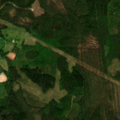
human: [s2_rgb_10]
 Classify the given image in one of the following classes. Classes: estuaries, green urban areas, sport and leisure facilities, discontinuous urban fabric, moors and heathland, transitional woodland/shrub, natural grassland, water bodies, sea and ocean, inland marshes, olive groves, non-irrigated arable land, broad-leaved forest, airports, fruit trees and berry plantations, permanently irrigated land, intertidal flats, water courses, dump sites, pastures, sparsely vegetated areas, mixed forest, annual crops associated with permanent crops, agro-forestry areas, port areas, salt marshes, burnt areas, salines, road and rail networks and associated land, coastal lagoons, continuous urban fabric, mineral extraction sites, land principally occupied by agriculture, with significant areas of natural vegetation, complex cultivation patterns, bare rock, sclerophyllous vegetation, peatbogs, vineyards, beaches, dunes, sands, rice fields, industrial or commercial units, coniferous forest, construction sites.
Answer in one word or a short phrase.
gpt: non-irrigated arable land, coniferous forest, mixed forest